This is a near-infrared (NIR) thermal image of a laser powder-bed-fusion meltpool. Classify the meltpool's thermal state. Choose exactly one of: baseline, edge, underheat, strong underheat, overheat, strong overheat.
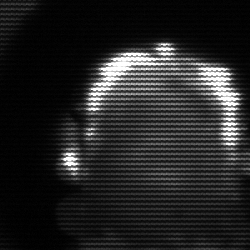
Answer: baseline